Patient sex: F
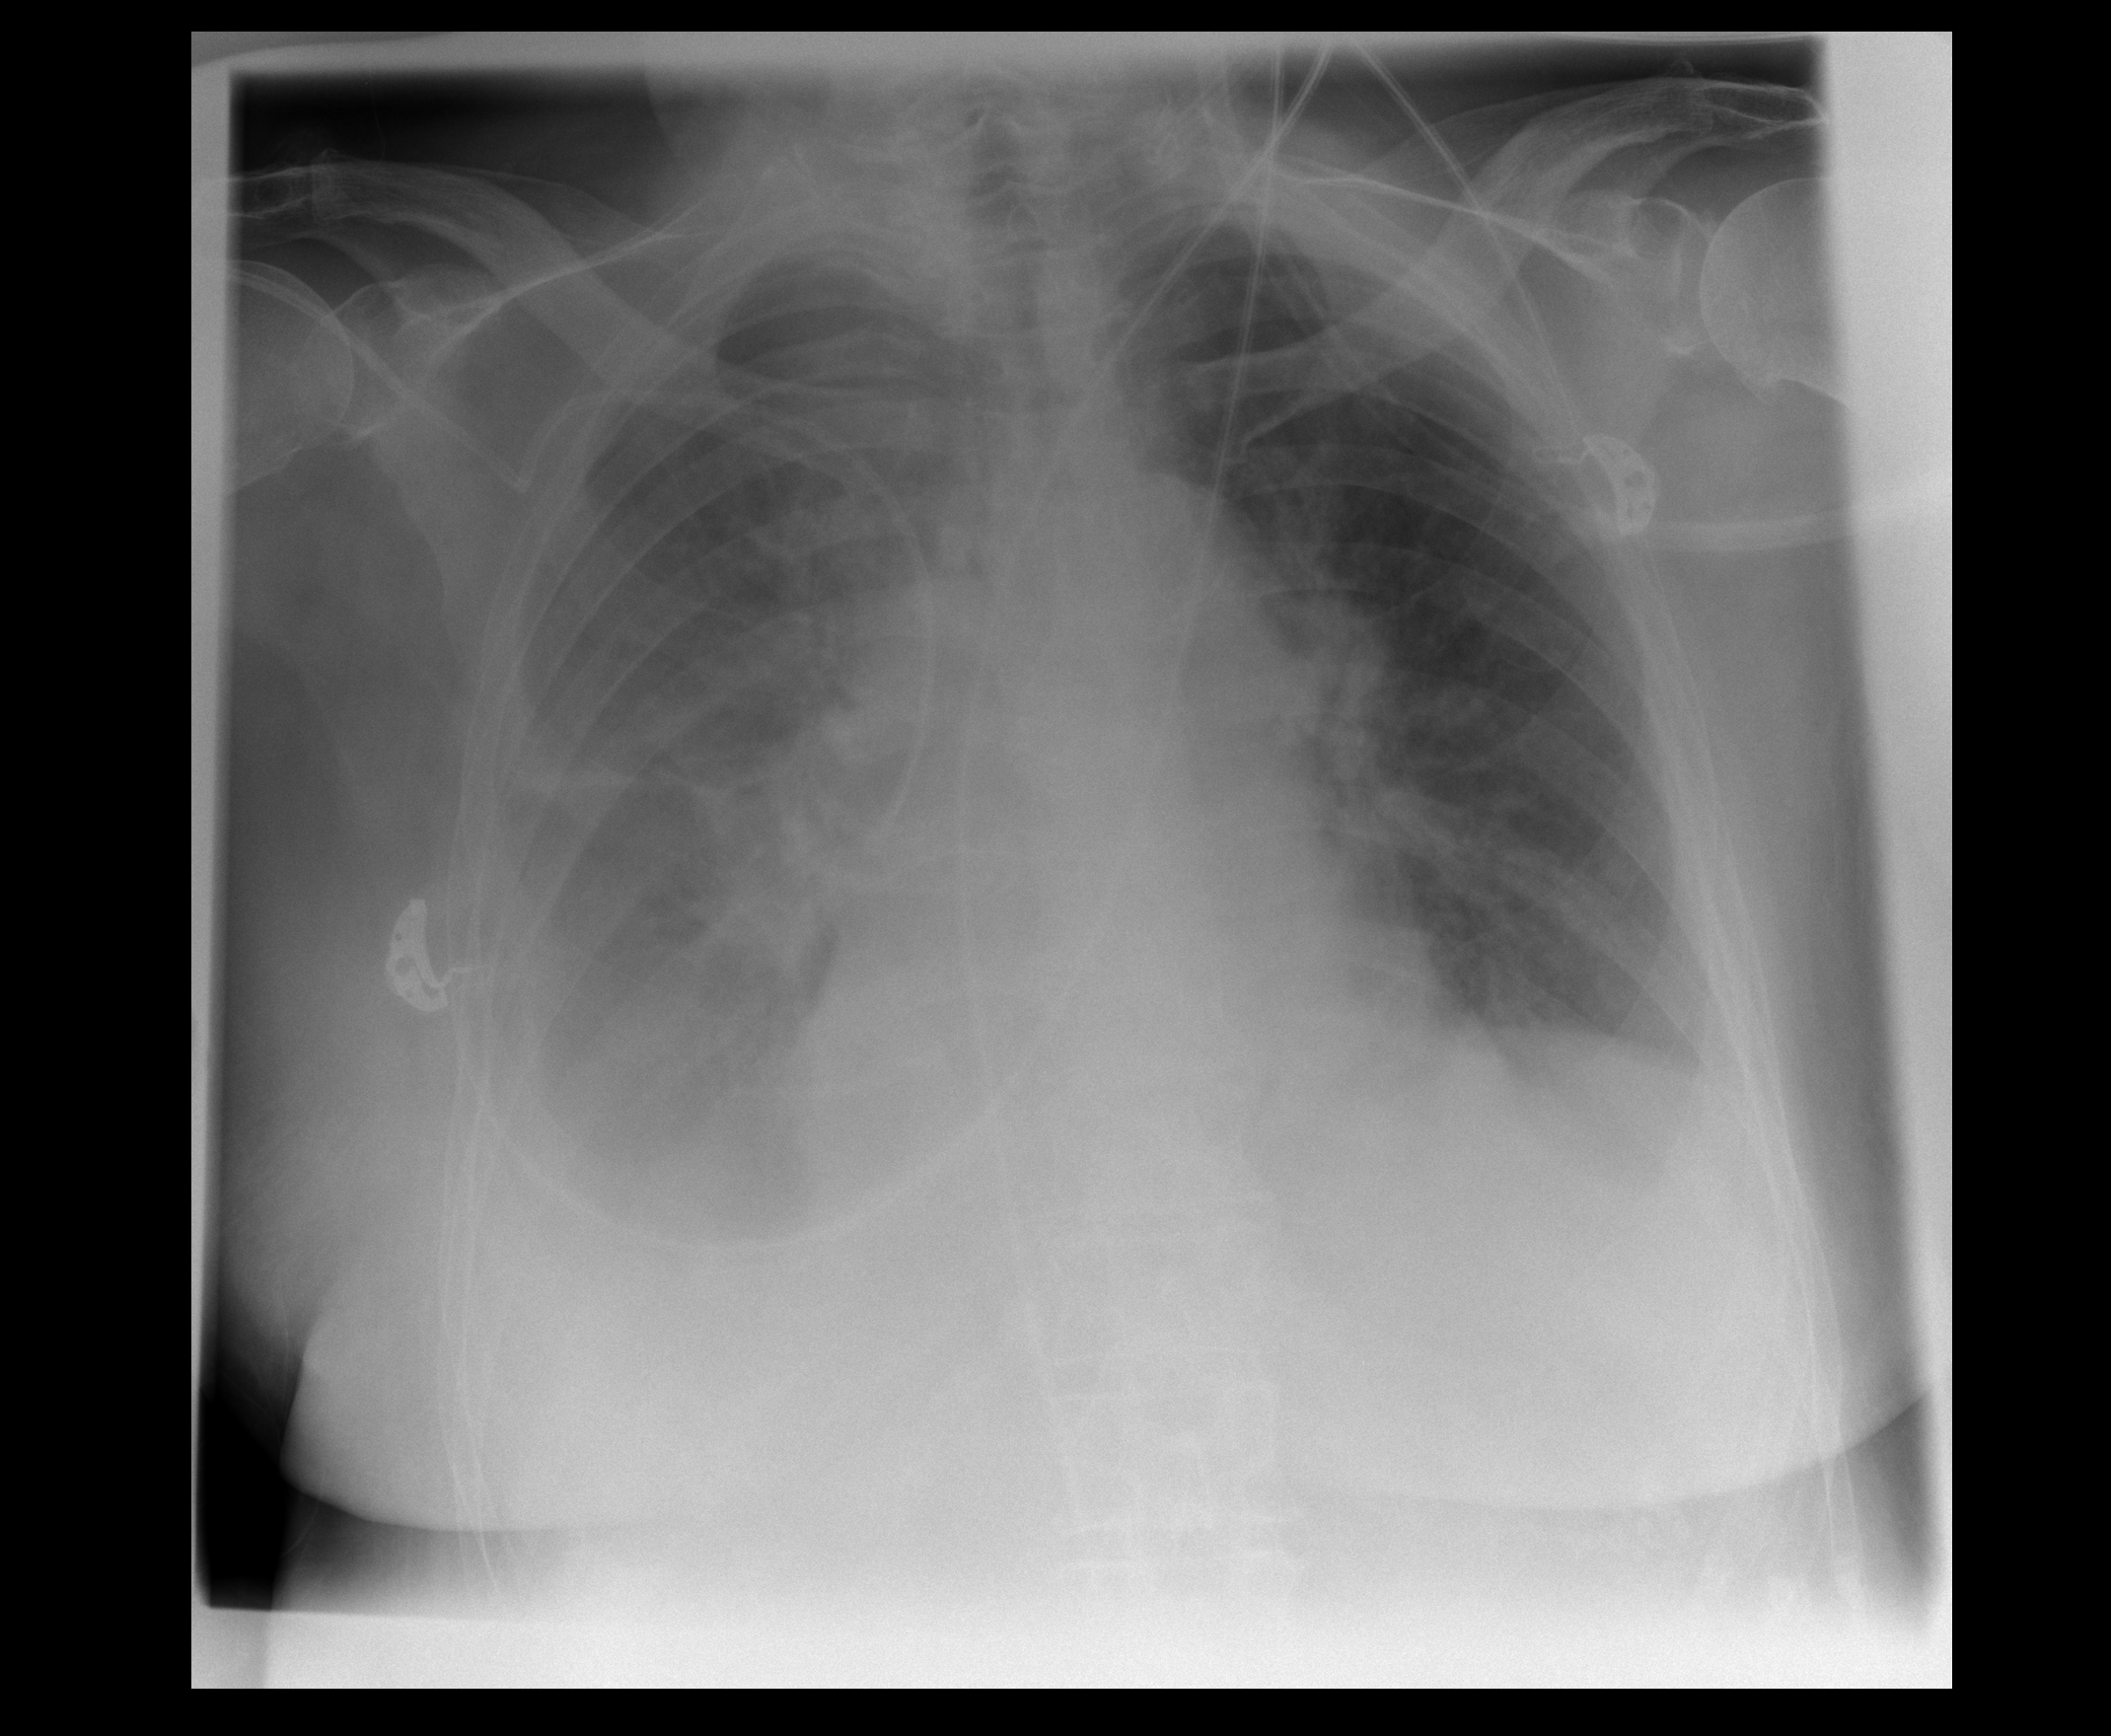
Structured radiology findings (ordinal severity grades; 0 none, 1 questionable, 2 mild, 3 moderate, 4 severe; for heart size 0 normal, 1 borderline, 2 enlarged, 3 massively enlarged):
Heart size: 0
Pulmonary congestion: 0
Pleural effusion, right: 2
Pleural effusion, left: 1
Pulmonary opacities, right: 0
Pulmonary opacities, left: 0
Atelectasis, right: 2
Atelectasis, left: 1